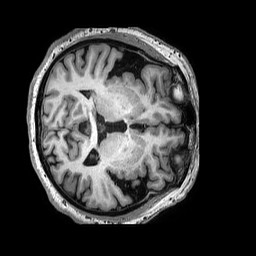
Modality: T1w
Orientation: axial
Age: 72
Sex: male
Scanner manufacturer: philips
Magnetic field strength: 3 T
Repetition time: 0.006672 s
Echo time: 0.00301 s